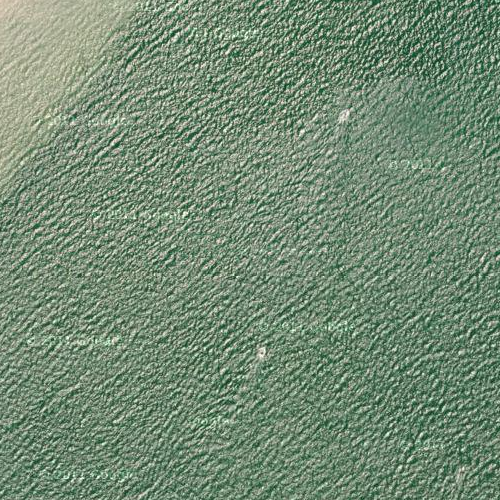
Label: sydney